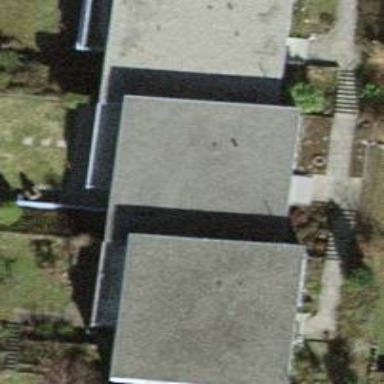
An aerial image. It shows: Terrace building with flat roof.